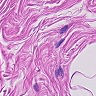
Metastatic tissue present: no